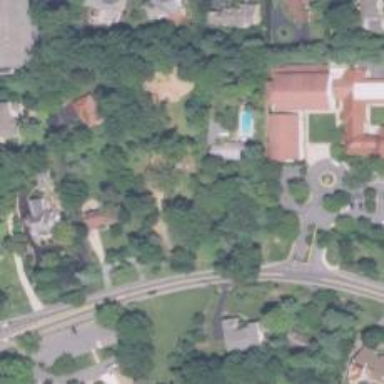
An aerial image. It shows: Driveway.